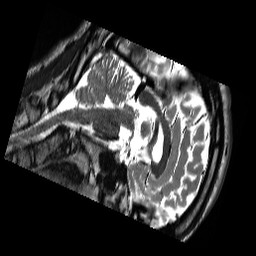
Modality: T2w
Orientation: sagittal
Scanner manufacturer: siemens
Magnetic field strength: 3 T
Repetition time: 13.52 s
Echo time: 0.088 s